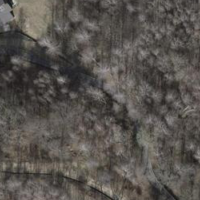
EUNIS habitat code: 41
Species observed at this site:
Melanargia galathea